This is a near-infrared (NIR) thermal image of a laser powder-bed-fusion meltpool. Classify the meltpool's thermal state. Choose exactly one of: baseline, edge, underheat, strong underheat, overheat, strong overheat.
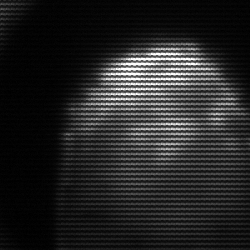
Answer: edge